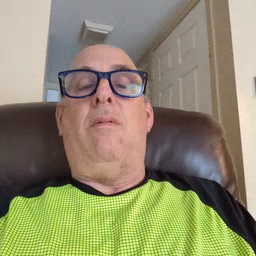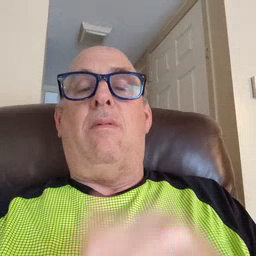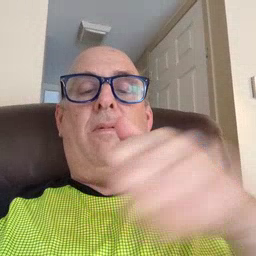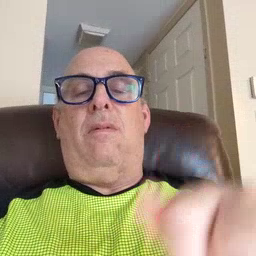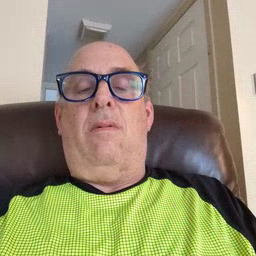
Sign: any